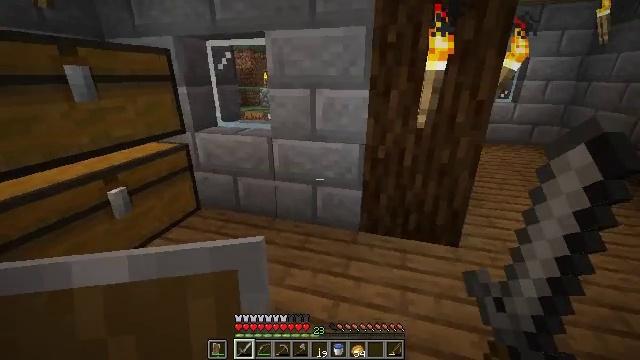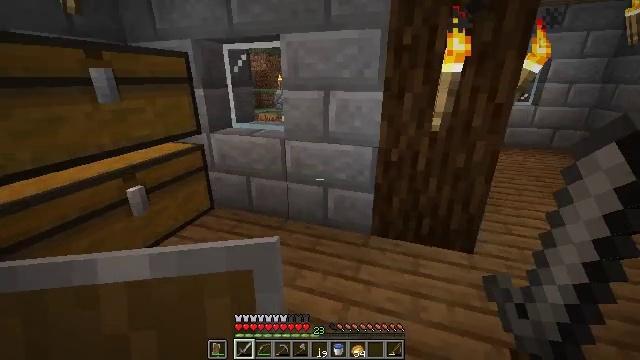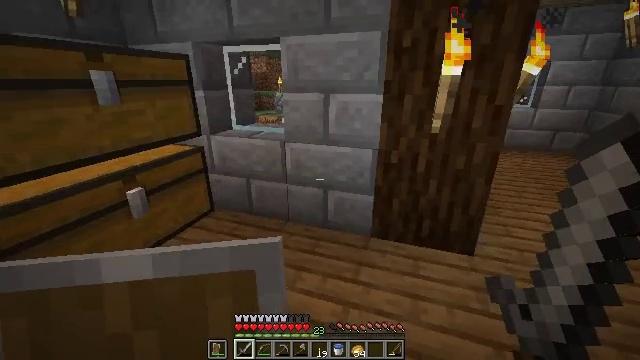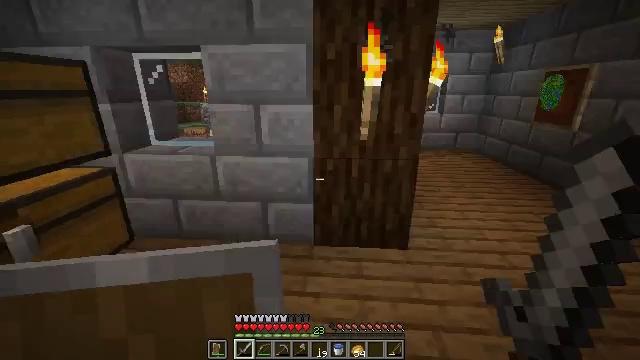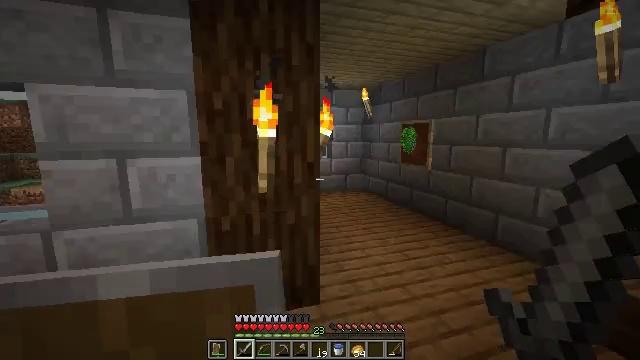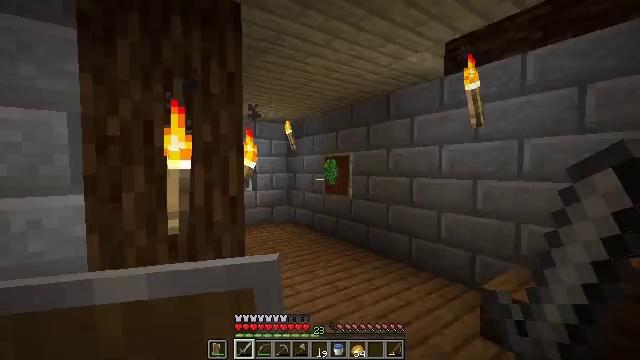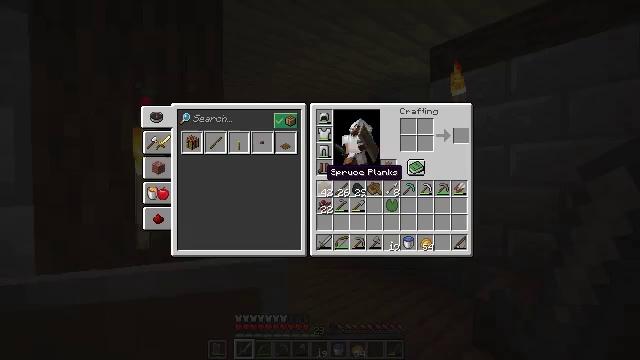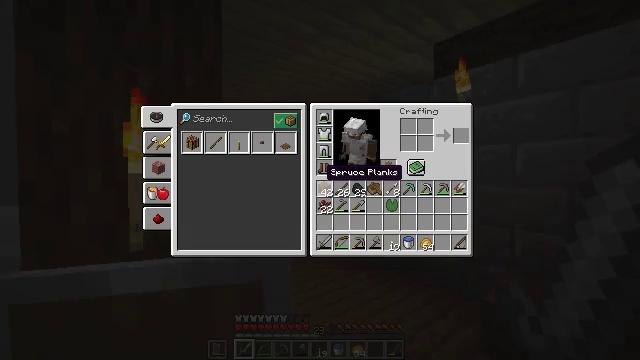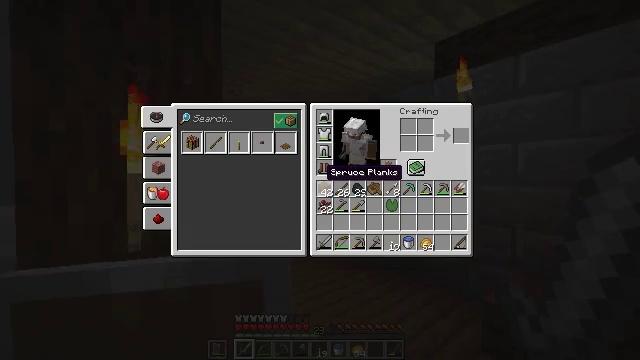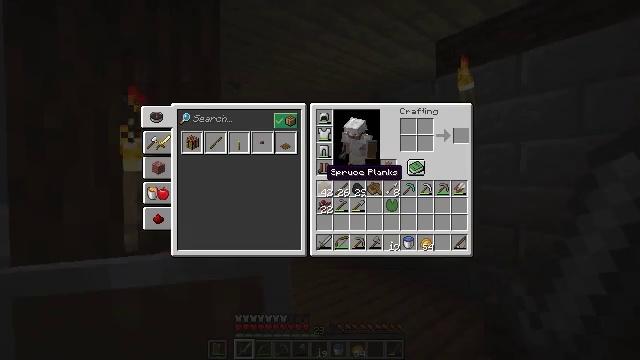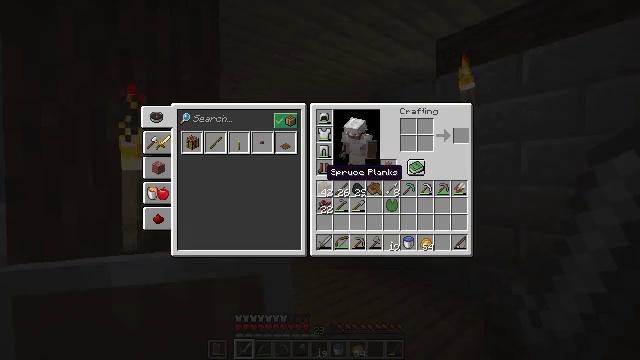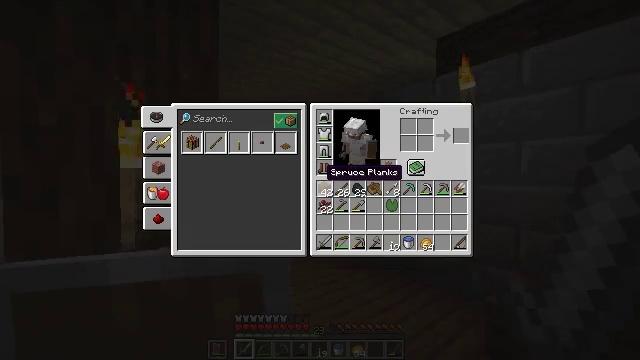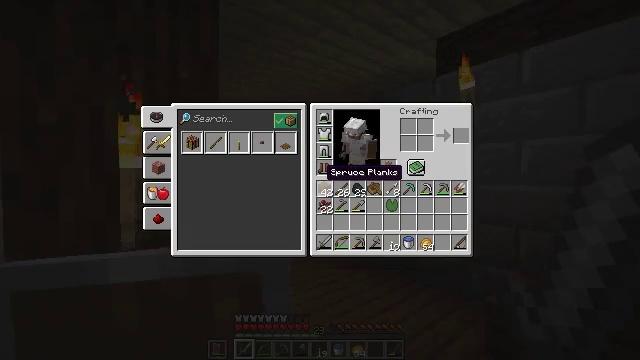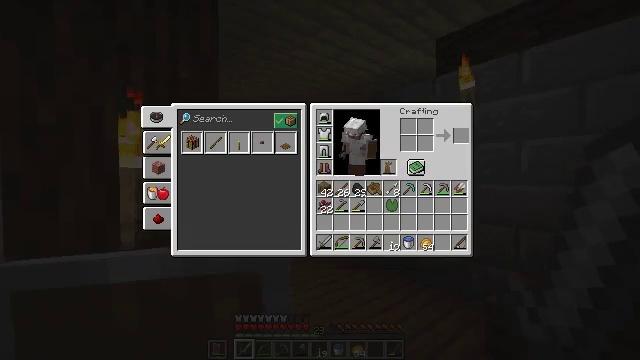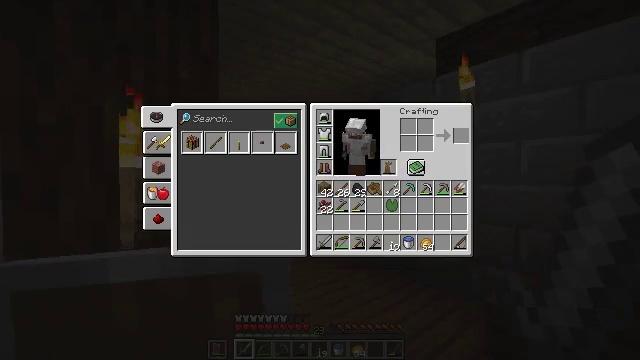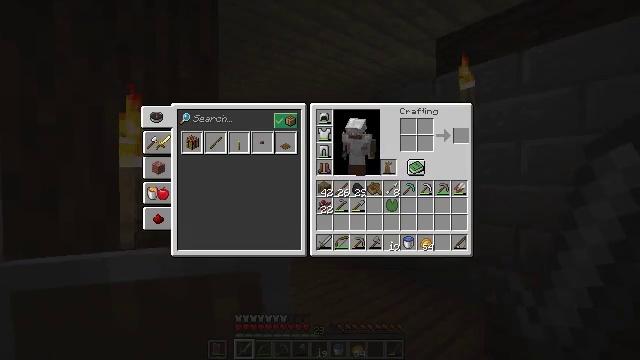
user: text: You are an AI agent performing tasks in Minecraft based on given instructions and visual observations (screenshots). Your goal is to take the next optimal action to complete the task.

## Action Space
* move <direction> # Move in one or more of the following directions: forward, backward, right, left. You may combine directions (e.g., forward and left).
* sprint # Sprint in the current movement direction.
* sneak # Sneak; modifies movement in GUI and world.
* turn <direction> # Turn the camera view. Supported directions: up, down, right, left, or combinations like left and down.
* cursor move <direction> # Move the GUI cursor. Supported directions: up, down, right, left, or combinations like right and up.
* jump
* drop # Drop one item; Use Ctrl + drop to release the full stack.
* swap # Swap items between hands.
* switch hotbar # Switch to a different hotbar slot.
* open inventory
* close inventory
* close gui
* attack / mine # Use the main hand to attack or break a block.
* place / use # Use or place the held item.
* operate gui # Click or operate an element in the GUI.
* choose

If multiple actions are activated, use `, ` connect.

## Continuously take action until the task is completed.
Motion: motion action
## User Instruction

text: Harvest sugar cane from the plant.
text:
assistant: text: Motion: turn left
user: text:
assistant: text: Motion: no_op
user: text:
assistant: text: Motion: move forward, turn right and up
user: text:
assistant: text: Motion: move forward, turn right and up
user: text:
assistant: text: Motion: move forward, turn right and up
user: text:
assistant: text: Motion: move forward, turn right and up, close inventory
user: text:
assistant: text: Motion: move forward, close inventory
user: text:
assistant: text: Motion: move forward, close inventory
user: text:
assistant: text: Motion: open gui
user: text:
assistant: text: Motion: no_op
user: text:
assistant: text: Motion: no_op
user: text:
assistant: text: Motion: no_op
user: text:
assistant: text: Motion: cursor move right
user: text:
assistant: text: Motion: no_op
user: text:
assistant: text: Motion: no_op
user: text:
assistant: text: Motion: no_op
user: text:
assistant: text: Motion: no_op
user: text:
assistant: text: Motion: no_op
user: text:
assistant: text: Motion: turn right and down, close gui
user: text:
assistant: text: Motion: turn right and down
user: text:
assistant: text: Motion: turn right
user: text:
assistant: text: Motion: move forward
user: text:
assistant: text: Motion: move forward
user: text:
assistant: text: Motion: move forward
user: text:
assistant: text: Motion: move forward
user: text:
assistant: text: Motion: move forward
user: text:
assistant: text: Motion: move forward
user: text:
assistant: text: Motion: move forward
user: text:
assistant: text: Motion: move forward, turn right and down
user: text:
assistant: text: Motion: move forward, turn right and down